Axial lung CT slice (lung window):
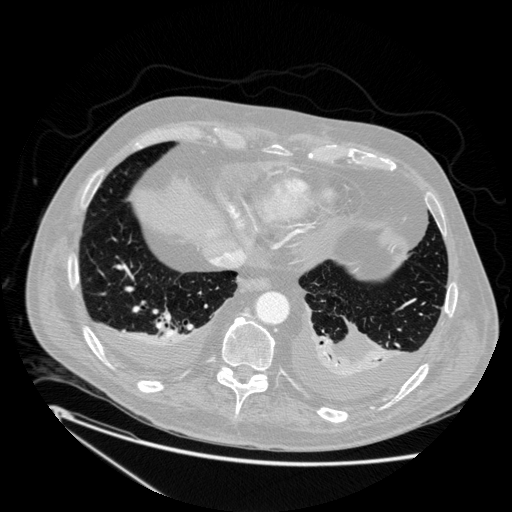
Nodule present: no